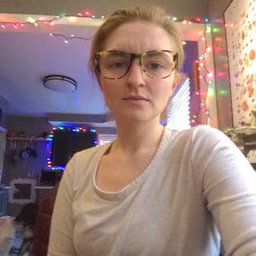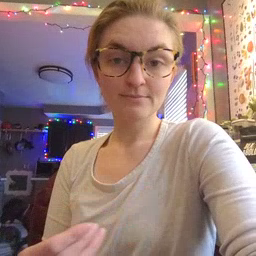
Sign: white